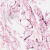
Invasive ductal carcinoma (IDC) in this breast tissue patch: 0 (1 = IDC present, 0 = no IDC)